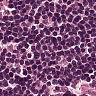
Metastatic tissue present: no